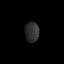
Tissue: skin
Cell type: Fibroblasts
Senescence score: 0.8075
Nuclear area (px): 277
Mean DAPI intensity: 47.119